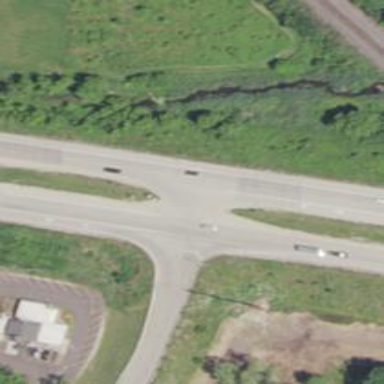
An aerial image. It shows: Trunk highway.